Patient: sex M, age 46
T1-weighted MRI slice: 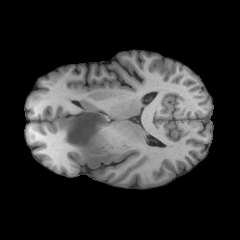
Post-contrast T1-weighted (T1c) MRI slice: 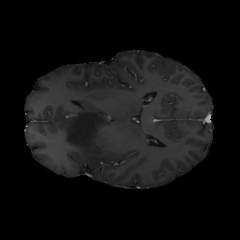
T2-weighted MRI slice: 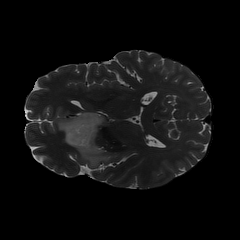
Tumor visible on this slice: yes
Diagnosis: Astrocytoma, IDH-mutant
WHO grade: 2